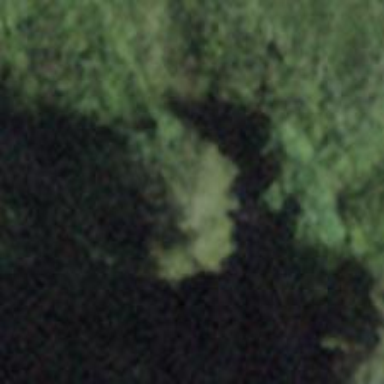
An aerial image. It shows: Brown bench.